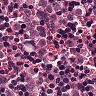
Metastatic tissue present: yes